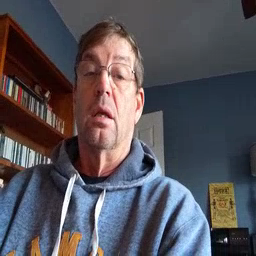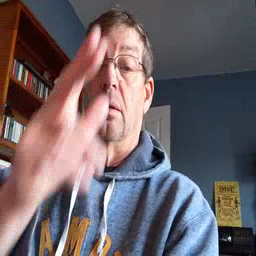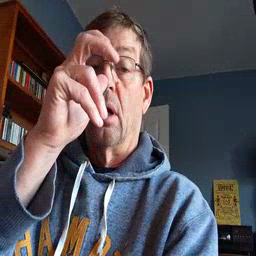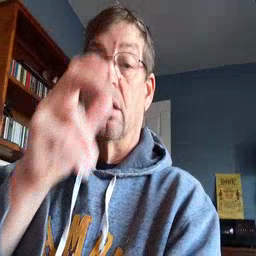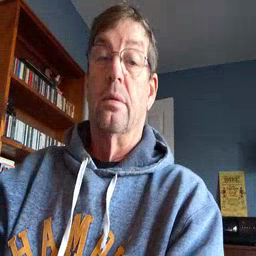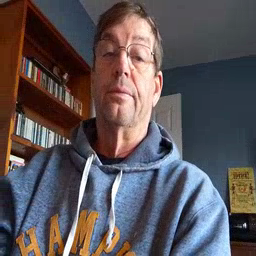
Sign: bug